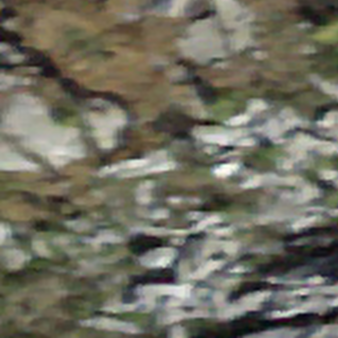
Label: other